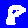
Digit: 8